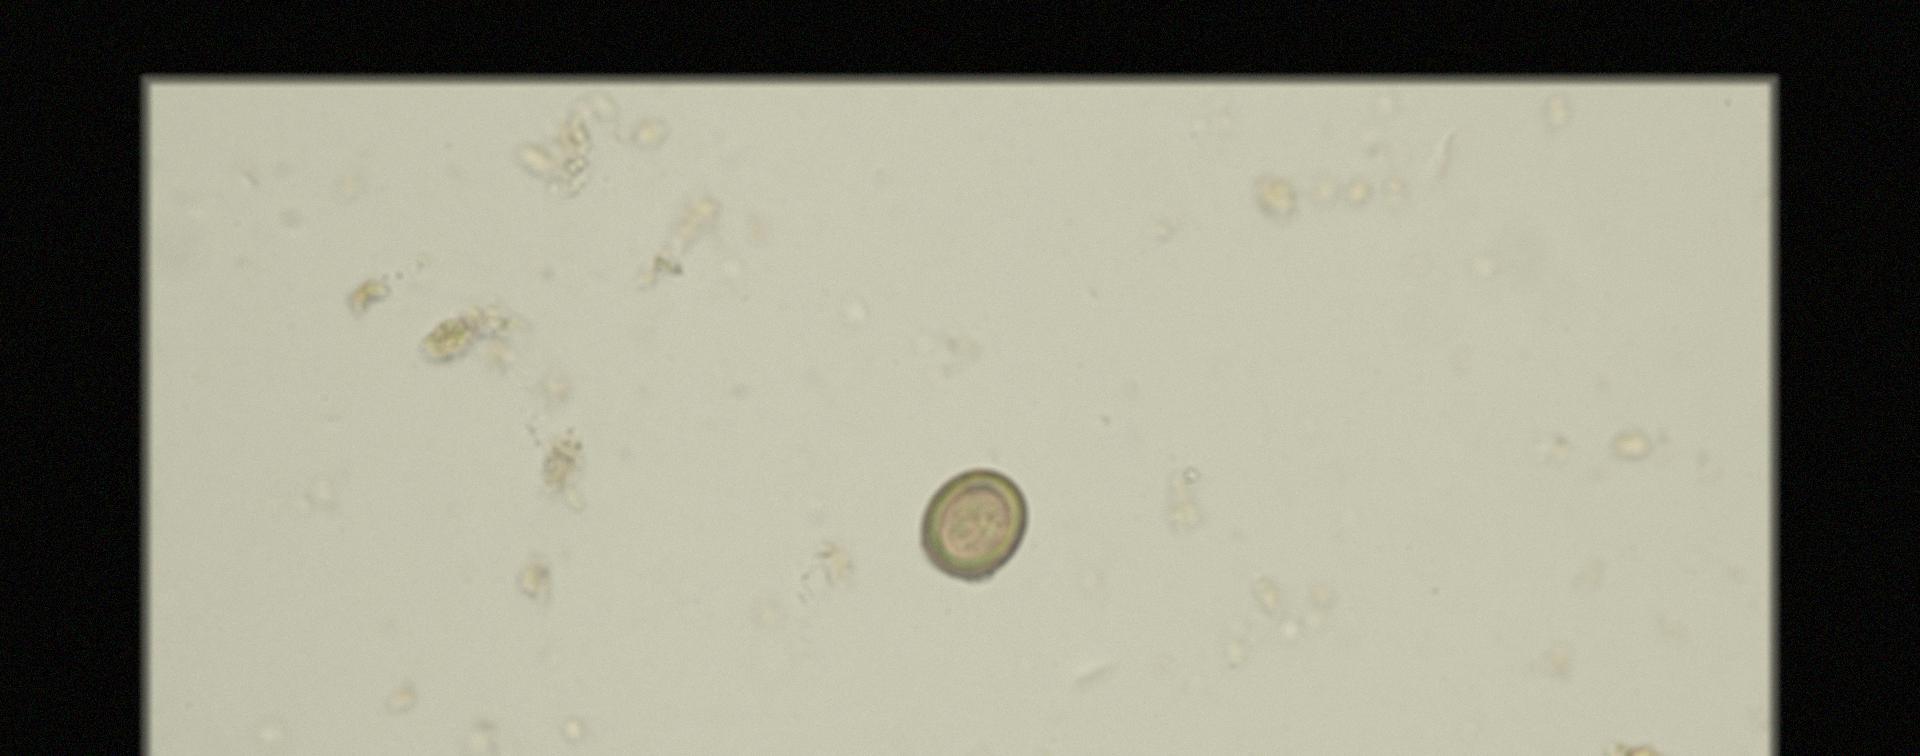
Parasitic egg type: Taenia spp. egg